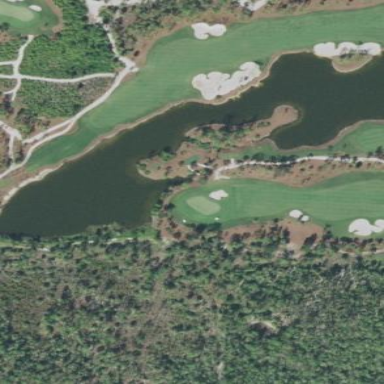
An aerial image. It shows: Water hazard in golf course. The hazard is natural water feature.